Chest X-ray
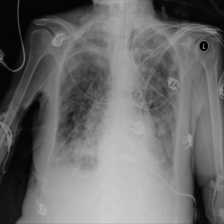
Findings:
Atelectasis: negative
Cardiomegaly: negative
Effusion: negative
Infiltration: negative
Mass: negative
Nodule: negative
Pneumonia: negative
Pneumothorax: negative
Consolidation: negative
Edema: negative
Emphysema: negative
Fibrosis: negative
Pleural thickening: negative
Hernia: negative